Question: Count the number of objects in the diagram.
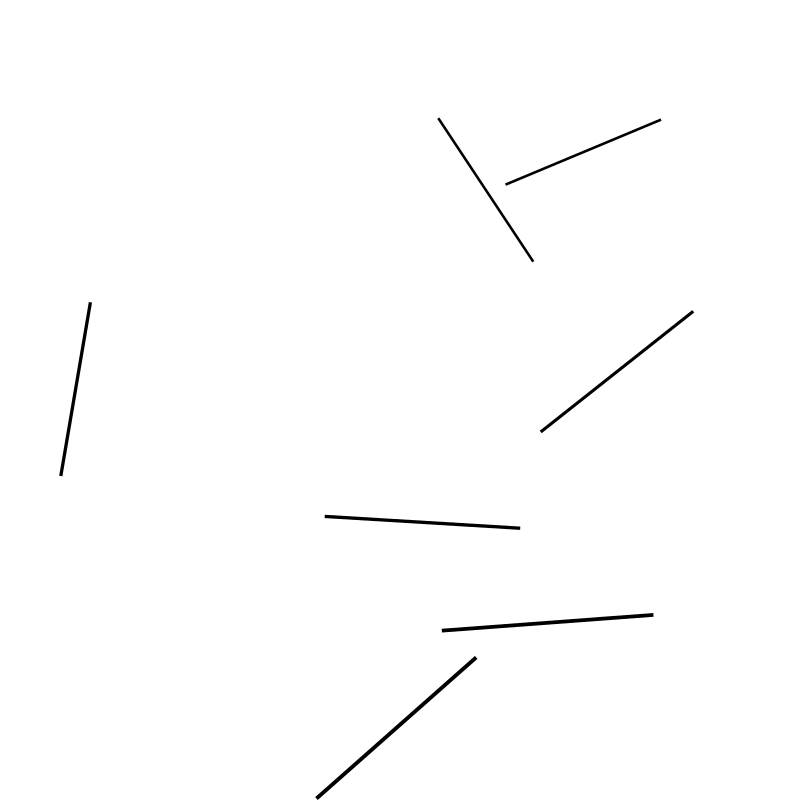
Answer: 7